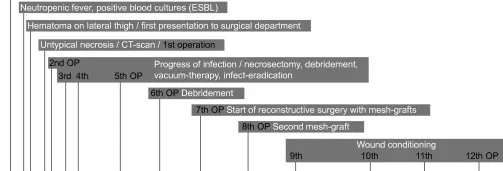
Diagram of the course of disease.
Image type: chart (chart)